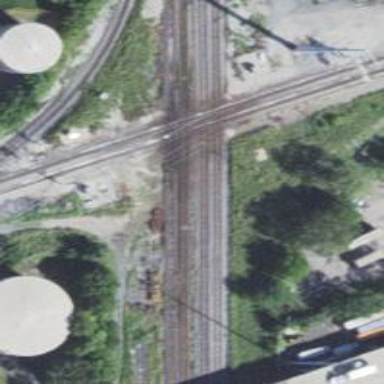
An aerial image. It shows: Railway crossing.